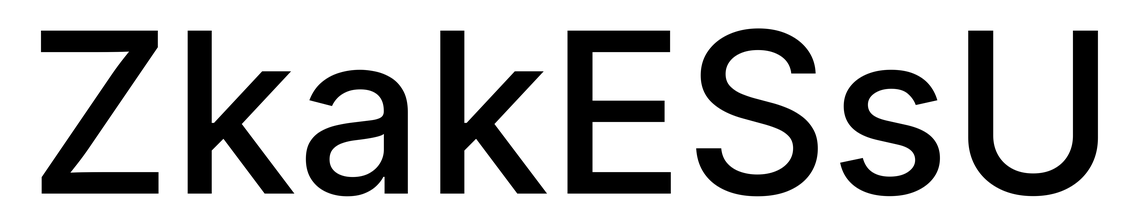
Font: Inter_Medium